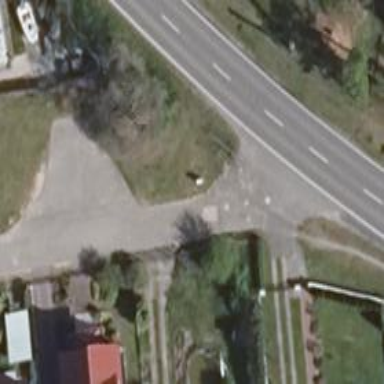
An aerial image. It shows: Asphalt road in residential area.